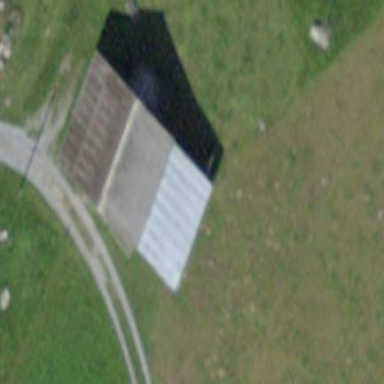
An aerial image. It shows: Barn.